Question: According to <URL> I am having a problem getting the image to render:

The HTML is rather simple:
'''
<img src='E1M1.svg' class='img-responsive'/>
'''
And (according to curl) the <URL> is being served with the Content-Type 'image/svg+xml':
'''
HTTP/1.1 200 OK
x-amz-id-2: R7QpUKqnC7vYY/60mGfkkpk528vUlwwaMf8QS00Jvgg5H1EZk7NP6rkFdfvZsC3lLKX1HJXfqj8=
x-amz-request-id: 9D47859B55E37B45
Date: Thu, 22 May 2014 21:36:59 GMT
x-amz-meta-s3cmd-attrs: uid:501/gname:staff/uname:jasonsperske/gid:20/mode:33188/mtime:<PHONE>/atime:<PHONE>/ctime:<PHONE>
Last-Modified: Thu, 22 May 2014 18:39:44 GMT
ETag: "3d7db47140e0f7e34e33ae8cbefaf022"
Content-Type: image/svg+xml
Content-Length: 41276
Server: AmazonS3
'''
Also it is <URL>. Any ideas?
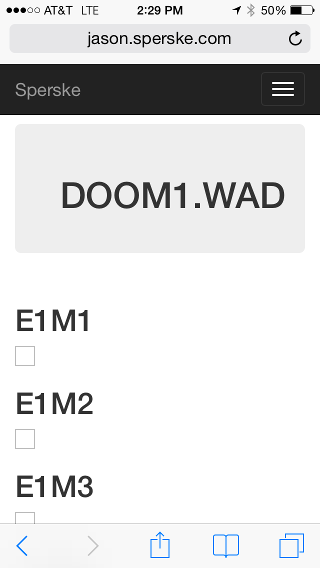
Answer: It turns out the image size inside the SVG is bound by the same limitations as a raster image in Mobile Safari. In the original SVG the root node looked like this:
'''
<svg baseProfile="tiny"
version="1.2"
height="4298px"
width="2826px"
xmlns="http://www.w3.org/2000/svg"
xmlns:ev="http://www.w3.org/2001/xml-events"
xmlns:xlink="http://www.w3.org/1999/xlink">
'''
This gave the image a total size of 12,146,148. According to Apple's Mobile Safari Documentation (<URL>
> Because of the memory available on iOS, there are limits on the number of resources it can process:- -
It appears this applies to SVG as well. The Solution is to add a 'viewBox' and then set the height and width to a value lower than the limit. Because the SVG is a vector image it will render at the maximum resolution for the display but the image will be treated as acceptable in Mobile Safari.
The root node now looks like this:
'''
<svg baseProfile="tiny"
version="1.2"
height="1024"
width="1024"
viewBox="0 0 4298 2826"
xmlns="http://www.w3.org/2000/svg"
xmlns:ev="http://www.w3.org/2001/xml-events"
xmlns:xlink="http://www.w3.org/1999/xlink">
'''
And the site now looks like this: